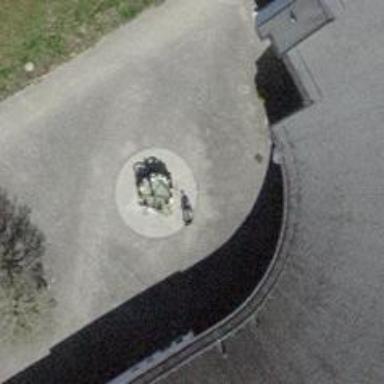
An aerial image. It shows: Fountain.